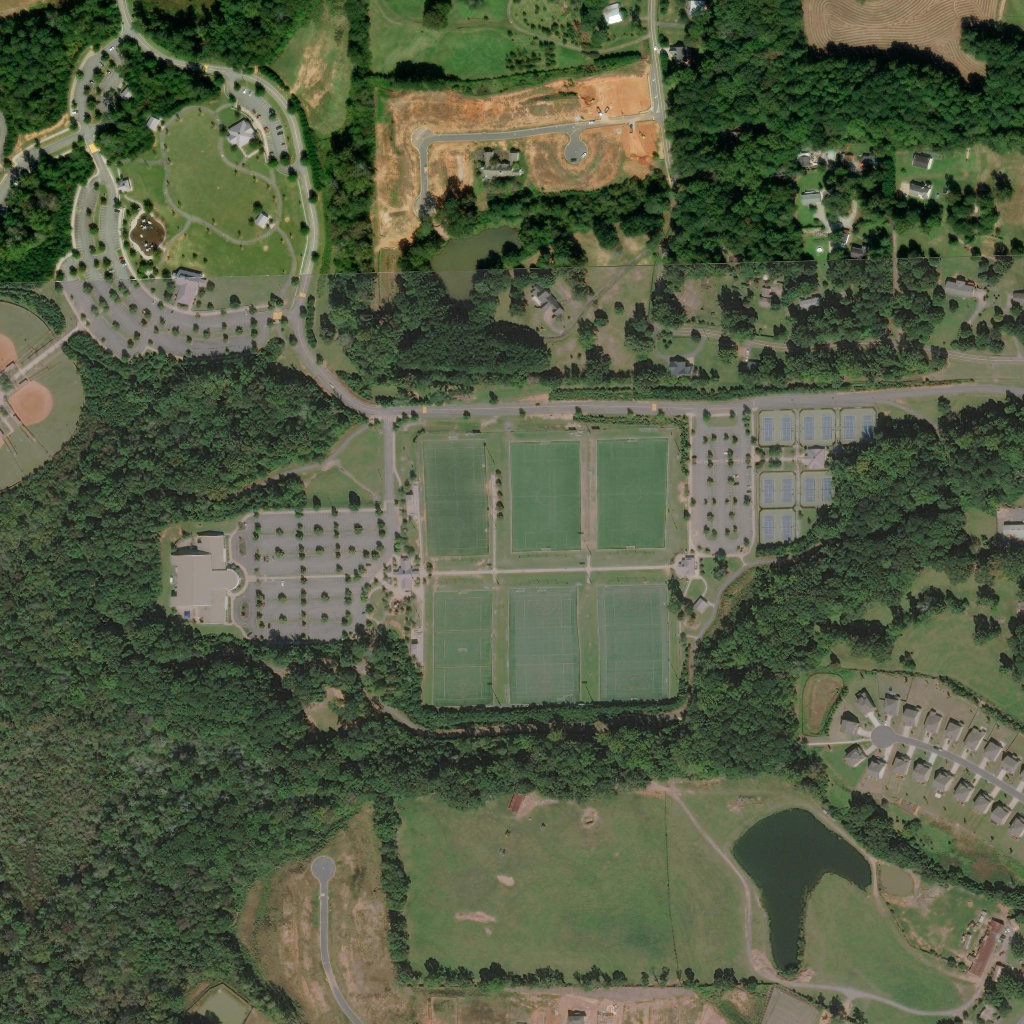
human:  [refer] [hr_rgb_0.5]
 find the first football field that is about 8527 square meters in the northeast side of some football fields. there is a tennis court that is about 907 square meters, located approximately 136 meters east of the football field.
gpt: <box>[[58, 42, 64, 54, 0]]</box>

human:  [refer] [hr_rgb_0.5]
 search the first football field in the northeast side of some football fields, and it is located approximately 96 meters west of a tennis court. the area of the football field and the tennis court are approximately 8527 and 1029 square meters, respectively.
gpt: <box>[[58, 42, 64, 54, 0]]</box>